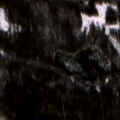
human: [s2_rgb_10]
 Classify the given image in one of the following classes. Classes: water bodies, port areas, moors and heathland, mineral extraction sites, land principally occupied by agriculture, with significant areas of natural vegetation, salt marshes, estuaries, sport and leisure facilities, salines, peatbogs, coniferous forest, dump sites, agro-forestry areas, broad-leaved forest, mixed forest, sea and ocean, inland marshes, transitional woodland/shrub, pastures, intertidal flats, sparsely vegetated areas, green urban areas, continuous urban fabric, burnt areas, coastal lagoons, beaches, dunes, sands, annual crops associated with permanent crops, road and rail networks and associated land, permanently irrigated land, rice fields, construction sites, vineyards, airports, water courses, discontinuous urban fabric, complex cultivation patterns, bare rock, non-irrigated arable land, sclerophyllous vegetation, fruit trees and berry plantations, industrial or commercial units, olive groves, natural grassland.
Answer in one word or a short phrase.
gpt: coniferous forest, mixed forest